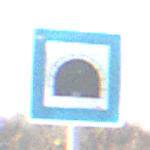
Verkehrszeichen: Tunnel
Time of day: MorningAfternoon
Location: Outdoor (Nature)
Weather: PartlyCloudy
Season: NotSpecified
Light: Natural